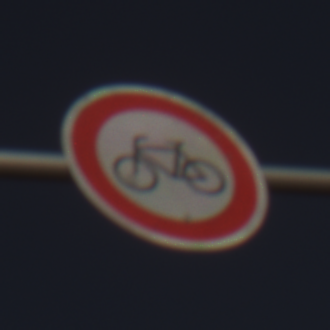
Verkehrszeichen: VerbotRadverkehr
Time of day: MorningAfternoon
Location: Outdoor (Nature)
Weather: PartlyCloudy
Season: NotSpecified
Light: Natural